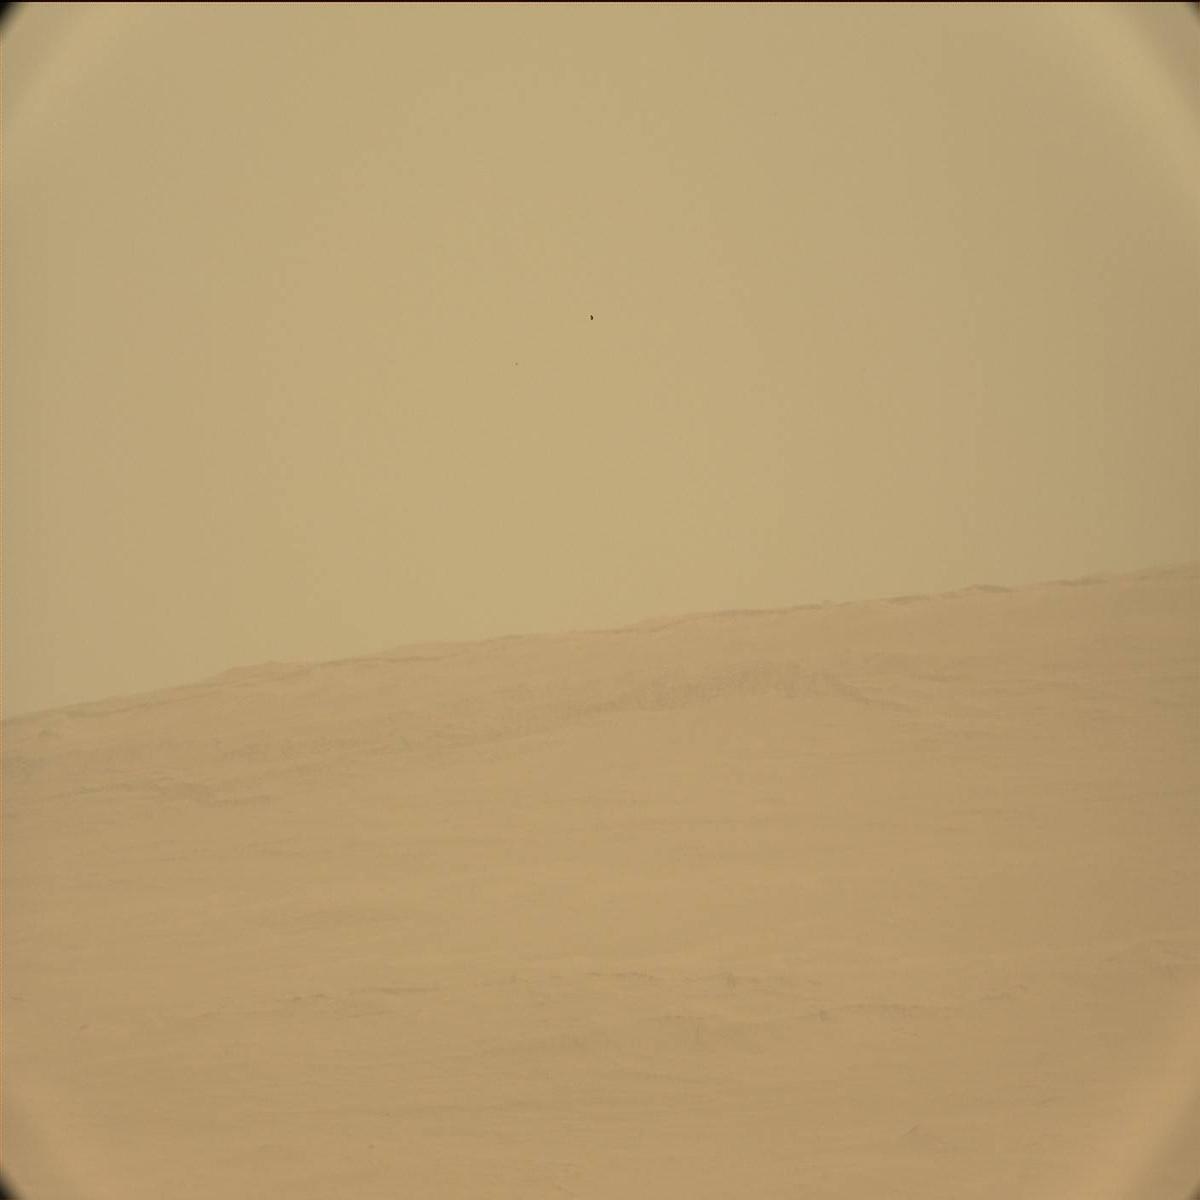
Terrain classes present: Ridge, Sky